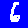
Digit: 6